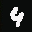
Label: 4